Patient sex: M
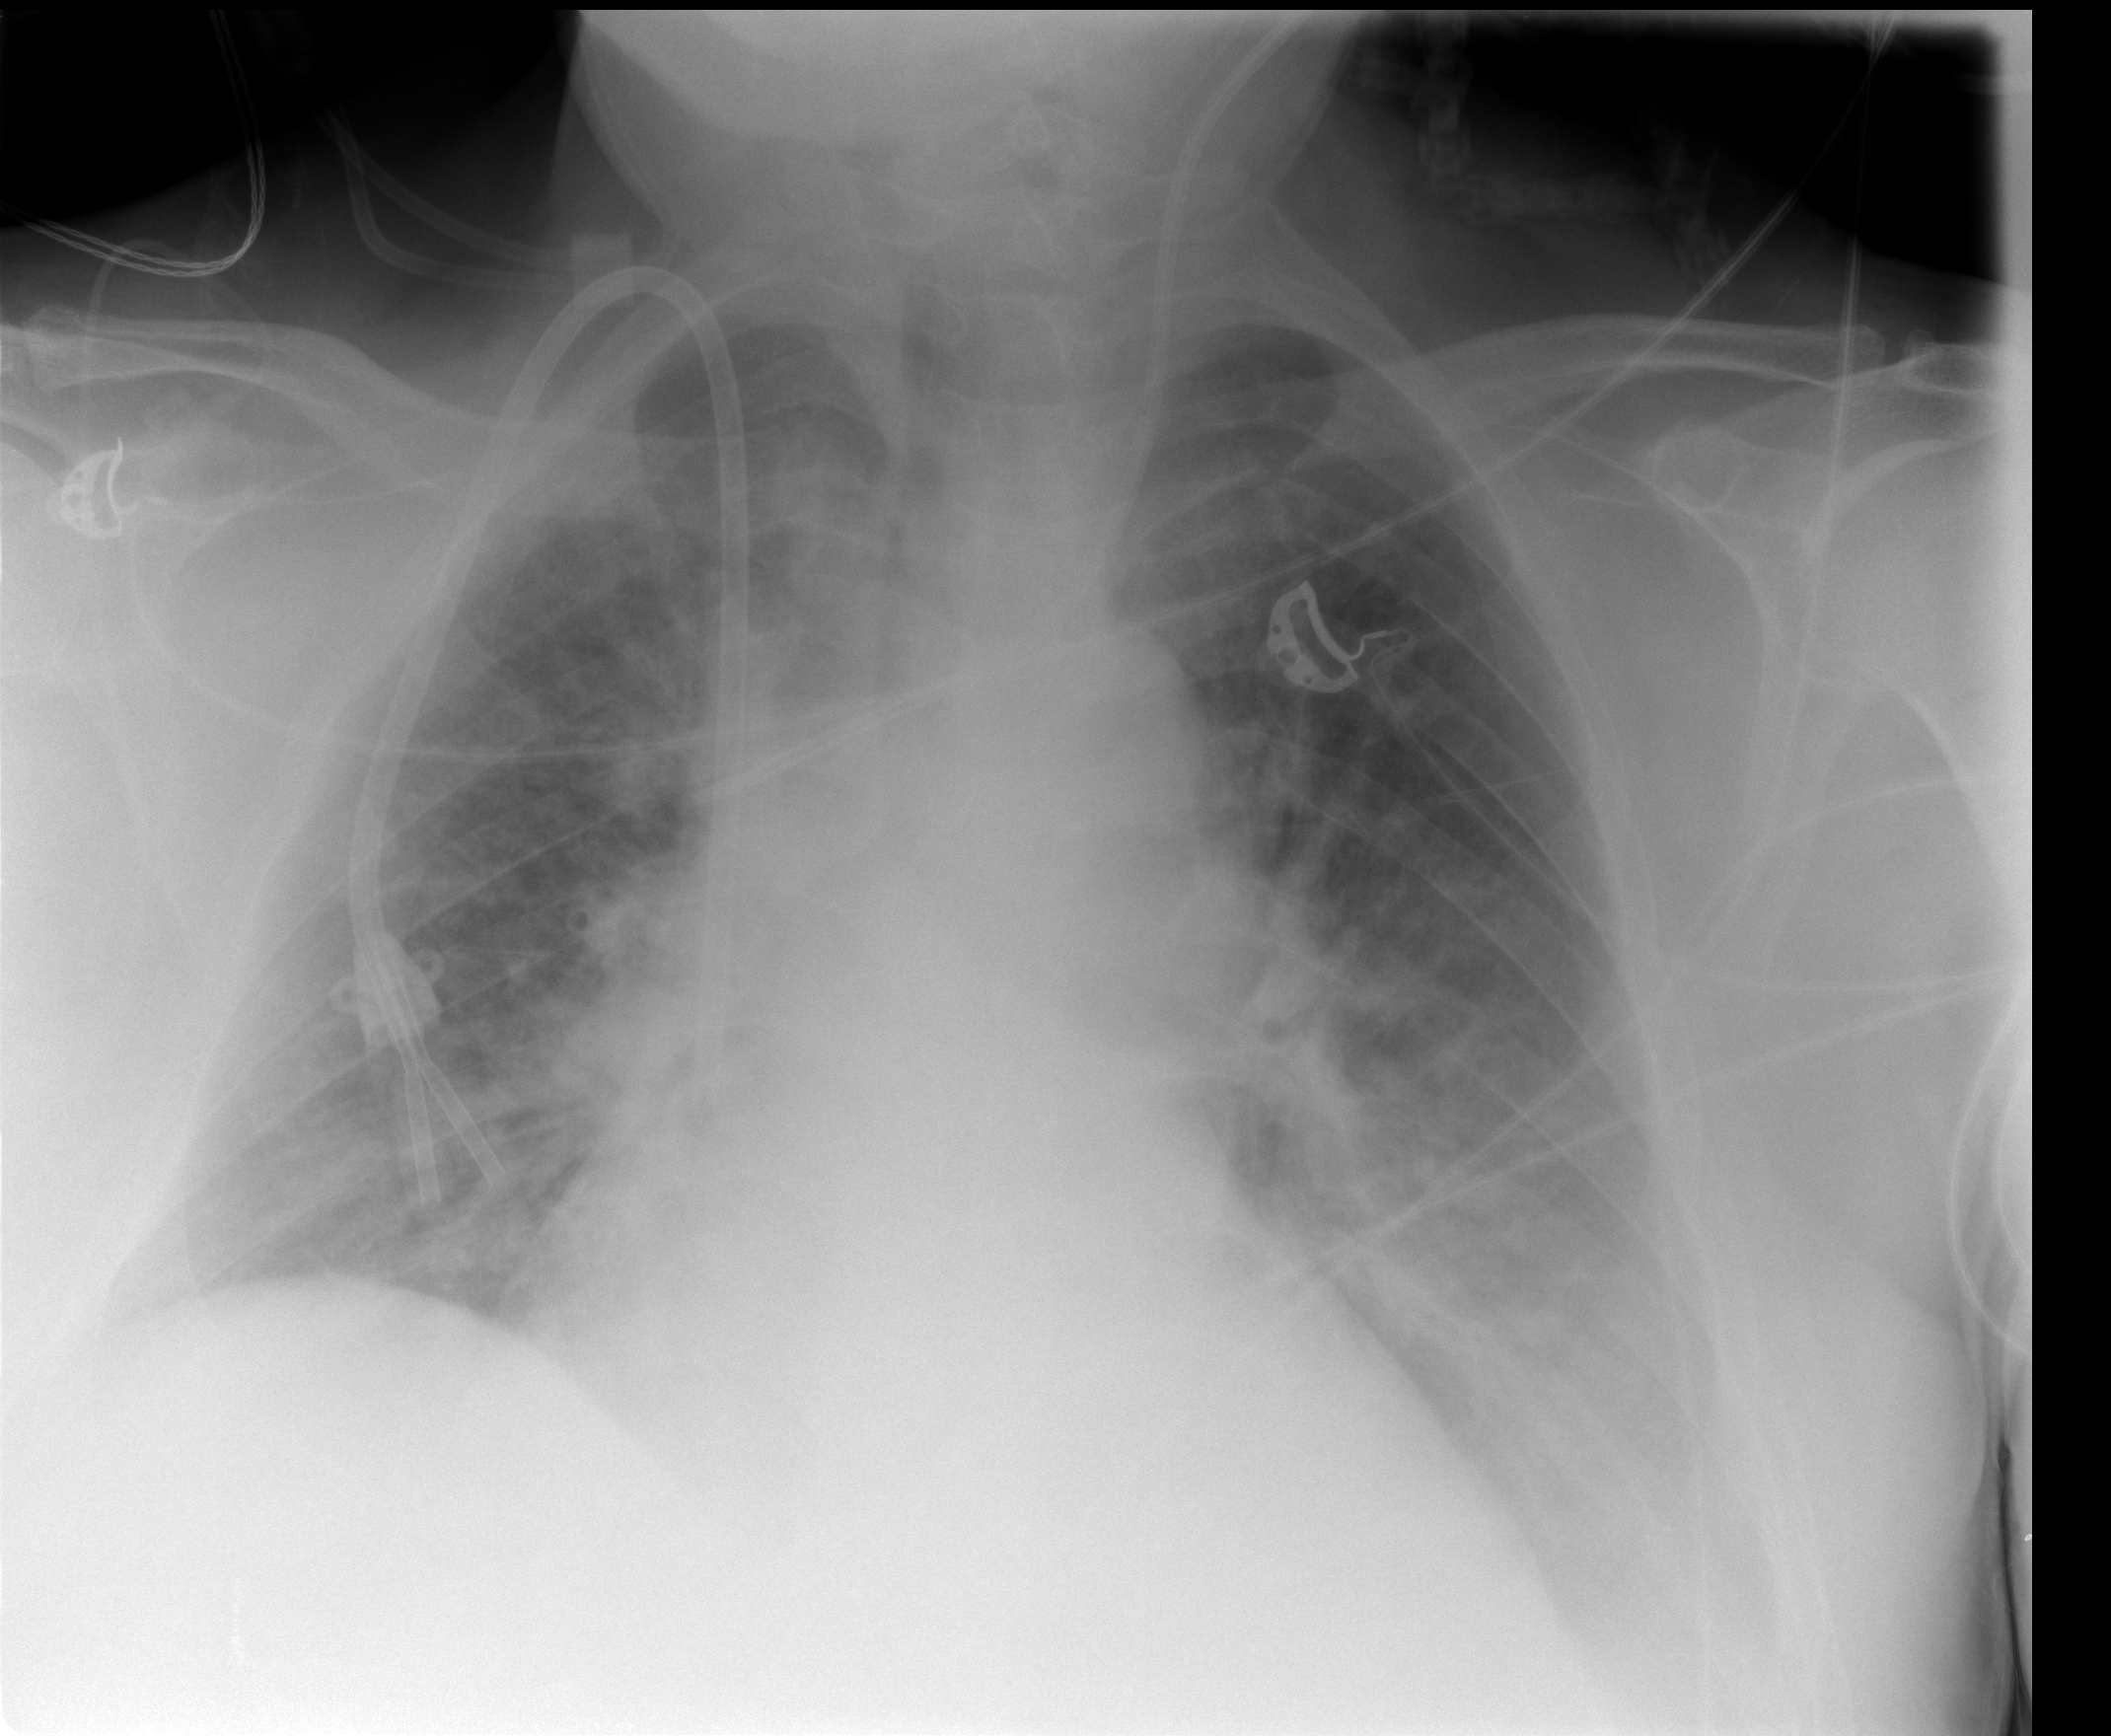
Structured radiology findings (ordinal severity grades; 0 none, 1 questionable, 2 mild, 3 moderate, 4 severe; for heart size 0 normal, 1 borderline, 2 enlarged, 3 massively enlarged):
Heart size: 2
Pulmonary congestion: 2
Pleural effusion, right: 0
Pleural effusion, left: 2
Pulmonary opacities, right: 2
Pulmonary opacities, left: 2
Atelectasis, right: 2
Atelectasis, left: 2